Question:
how to query in sql the previous date of max date of an item and if only one date is there for an item return that date as result. Attaching sample Image for refference
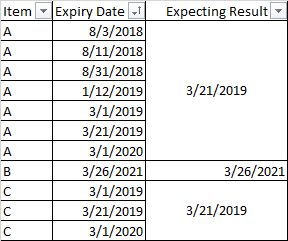
Answer: Your question was a little crude and was lacking own attempts to solve this but here you go
'''
create table d(
item VARCHAR(1),
expiry_date DATETIME
);
INSERT INTO d(item, expiry_date)
VALUES
('A','2018-03-08'),
('A','2018-03-11'),
('A','2018-03-31'),
('A','2019-01-12'),
('A','2019-03-01'),
('A','2019-03-21'),
('A','2020-03-01'),
('B','2021-03-26'),
('C','2019-03-01'),
('C','2019-03-21'),
('C','2020-03-01');
;WITH maxdates AS (
SELECT
item,
MAX(expiry_date) max_expiry_minus_1
FROM d
WHERE d.expiry_date != (SELECT MAX(expiry_date) FROM d d2 WHERE d.item = d2.item)
GROUP BY item
)
SELECT
d.item,
d.expiry_date,
ISNULL(maxdates.max_expiry_minus_1, expiry_date) expecting_result
FROM d
LEFT OUTER JOIN maxdates
ON d.item = maxdates.item
'''